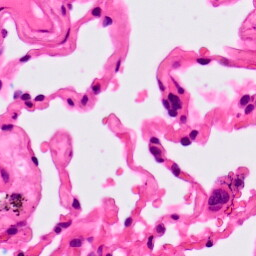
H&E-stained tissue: Lung